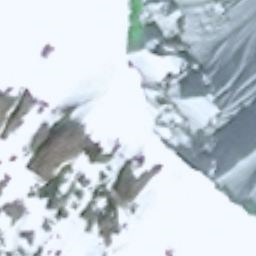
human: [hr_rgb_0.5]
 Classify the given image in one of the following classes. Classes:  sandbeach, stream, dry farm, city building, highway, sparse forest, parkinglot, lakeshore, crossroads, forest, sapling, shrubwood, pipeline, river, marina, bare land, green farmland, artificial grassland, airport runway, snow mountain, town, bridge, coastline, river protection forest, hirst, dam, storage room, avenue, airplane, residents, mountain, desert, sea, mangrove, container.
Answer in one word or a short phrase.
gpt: snow mountain